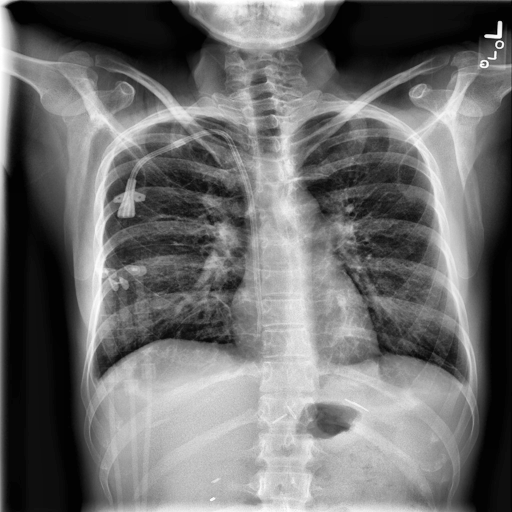
Finding: NORMAL